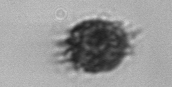
Label: Dictyocha